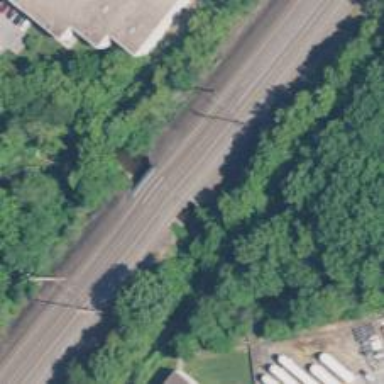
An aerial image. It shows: Bridge over electrified railway with contact line.